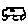
Label: car